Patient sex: M
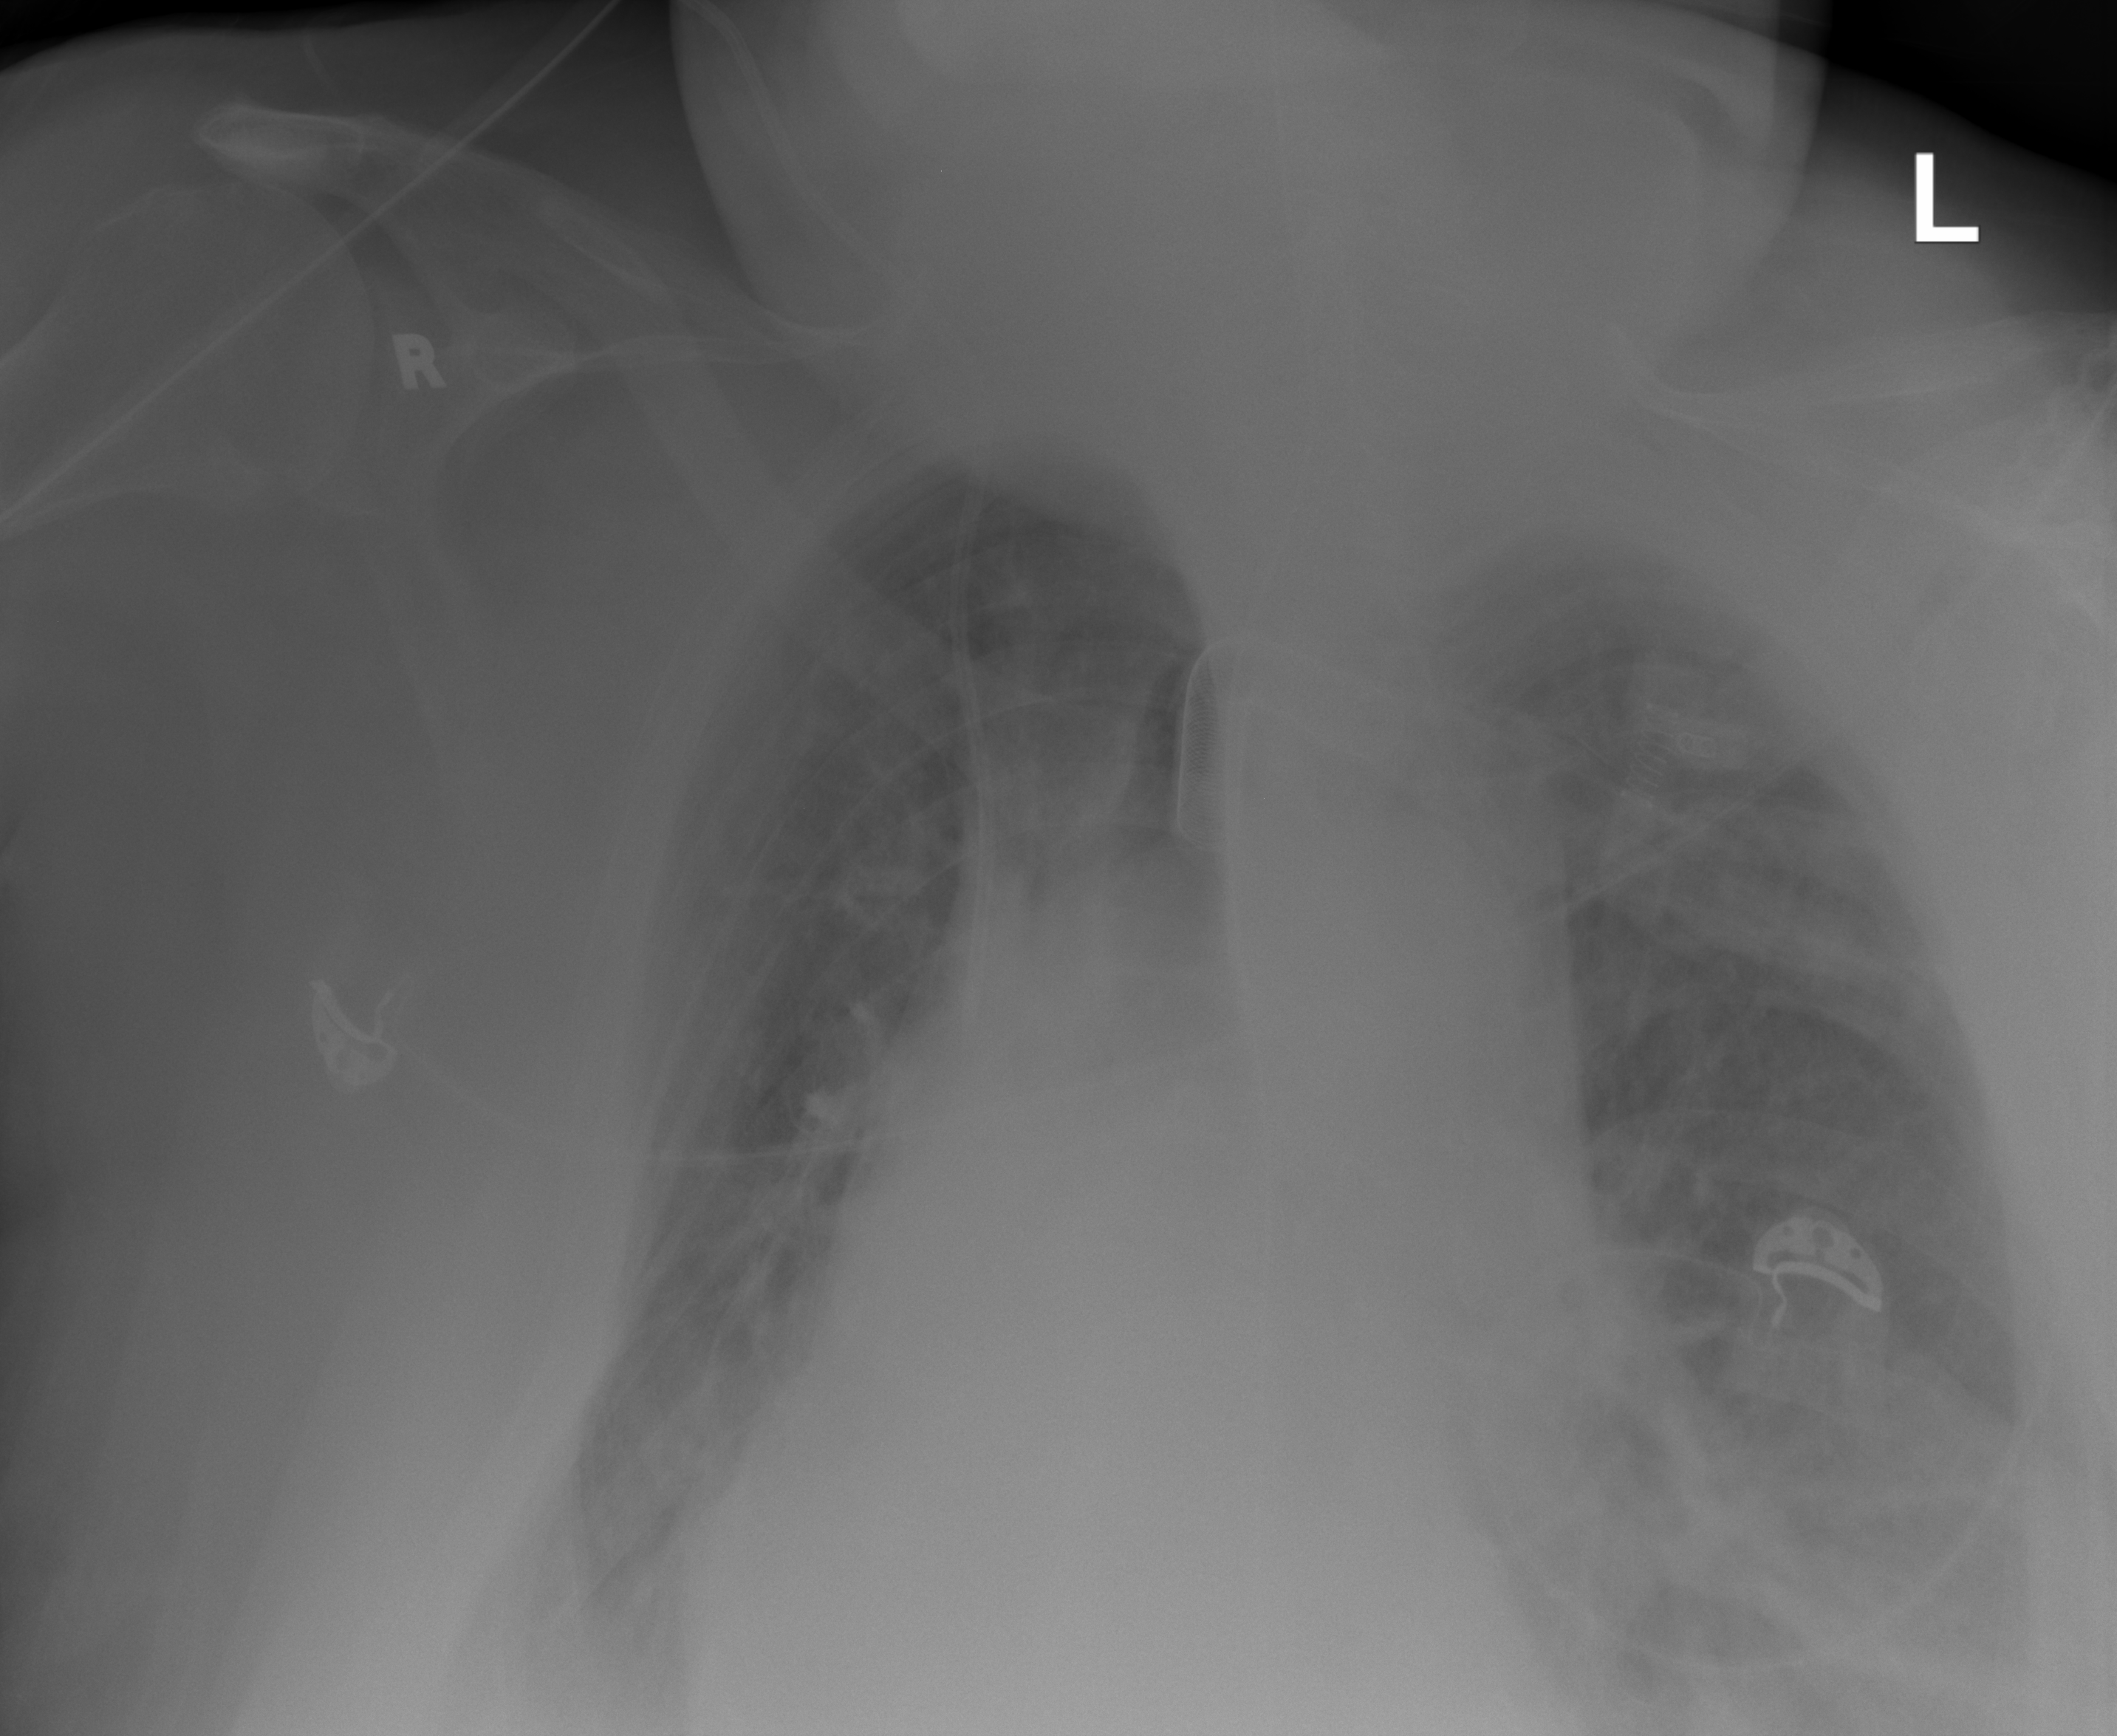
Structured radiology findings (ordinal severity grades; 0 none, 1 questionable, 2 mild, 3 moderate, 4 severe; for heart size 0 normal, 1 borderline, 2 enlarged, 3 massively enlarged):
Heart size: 2
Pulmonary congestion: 2
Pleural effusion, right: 2
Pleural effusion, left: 1
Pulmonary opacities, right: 0
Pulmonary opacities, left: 0
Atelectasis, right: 2
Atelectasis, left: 2